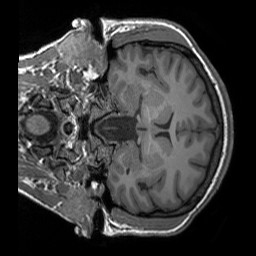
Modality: T1w
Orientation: coronal
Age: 26
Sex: female
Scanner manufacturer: siemens
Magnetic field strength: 3 T
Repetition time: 1.9 s
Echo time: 0.00252 s